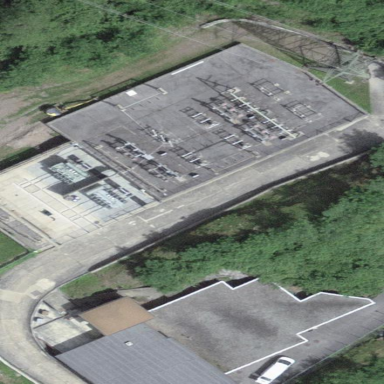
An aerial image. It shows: Fenced power substation.